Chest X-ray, PA view. Patient: 16 years old, sex M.
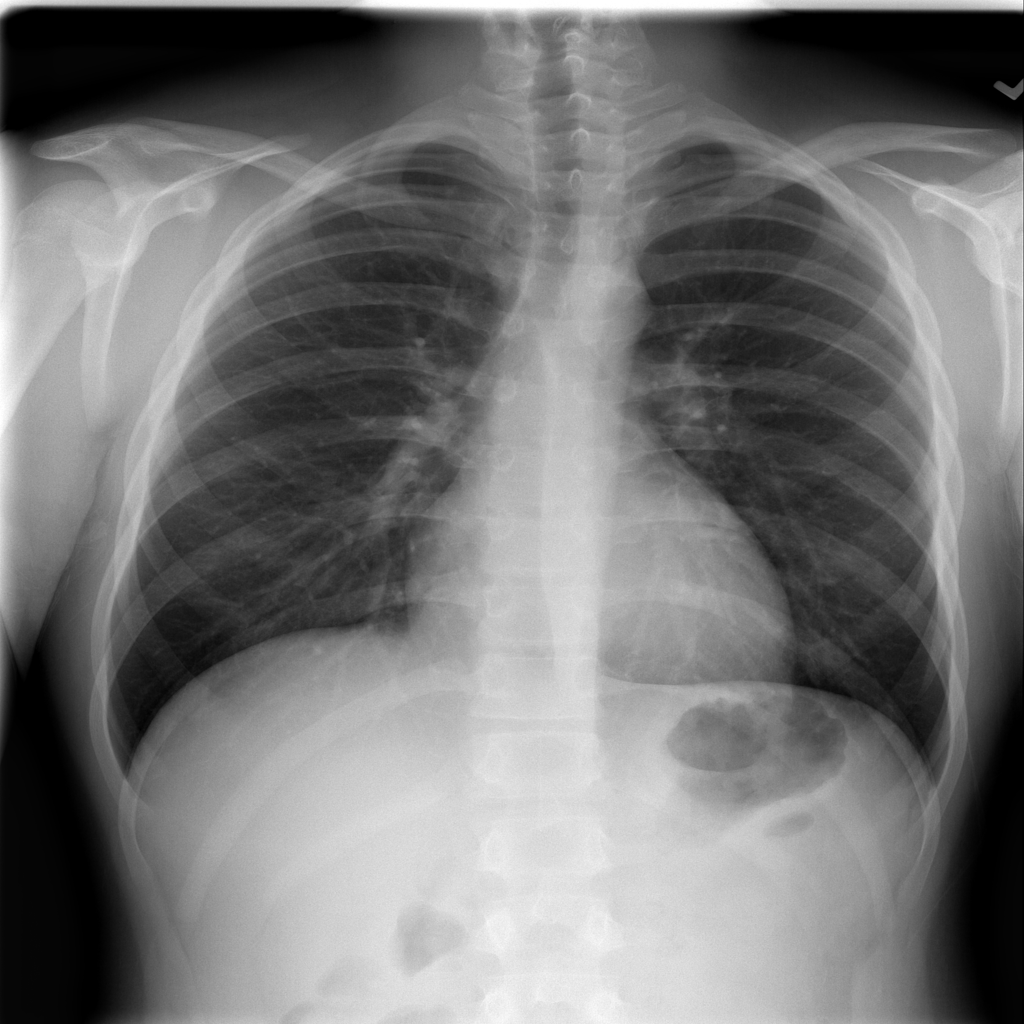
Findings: No Finding